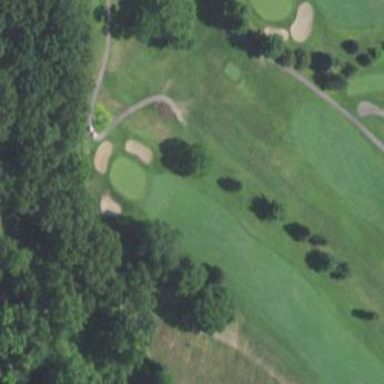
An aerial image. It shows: Grassy golf fairway.